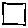
Label: square